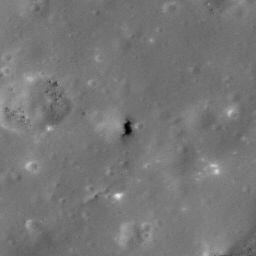
Pit: Kepler 4a
Host crater: Kepler
Host type: impact_melt
Lunar coordinates: latitude 7.946, longitude 322.136